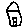
Label: house